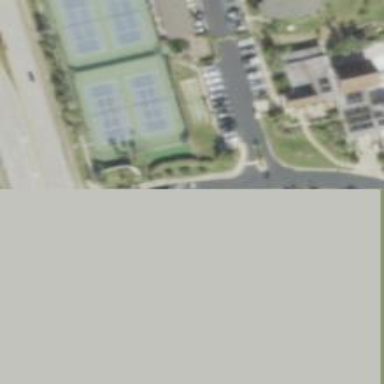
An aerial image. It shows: Tennis court on pitch.